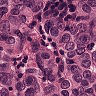
Metastatic tissue present: yes